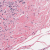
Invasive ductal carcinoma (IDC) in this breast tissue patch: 1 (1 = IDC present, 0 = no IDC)